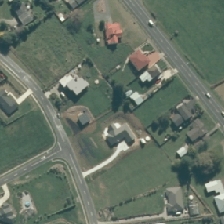
Land cover: urban_build_up